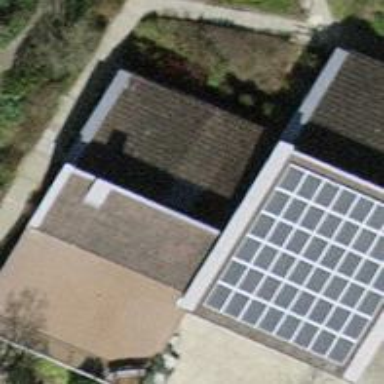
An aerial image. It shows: Kindergarten building.